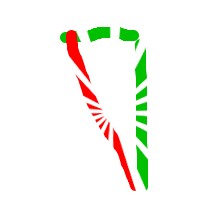
Shape: triangle